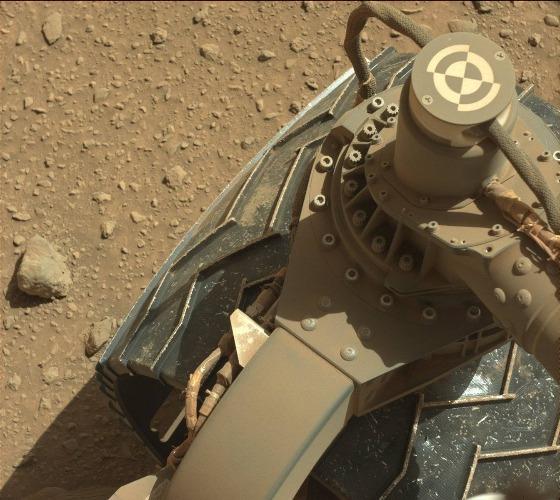
Terrain classes present: Background, Bedrock, Gravel / Sand / Soil, Rock, Shadow